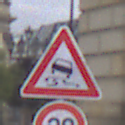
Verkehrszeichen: SchleuderOderRutschgefahr
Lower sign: Geschwindigkeit20
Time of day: Midday
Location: Outdoor (Urban)
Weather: Overcast
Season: NotSpecified
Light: Natural